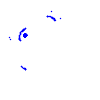
Particle: electron